Question: I am trying to draw a CGPath that has a stroke for it's stroke.
Basically I want a draw a line using CGPath. I then want to go back and draw lines on both sides of the last CGPath giving it the effect that it is outlines.
This line can bend and turn in any way but I always need the two lines on the outside to follow.

EDIT: I need to be able to make the middle of the line transparent but the outlines solid black.
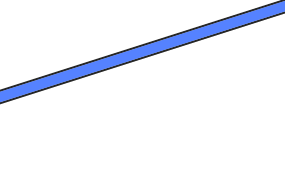
Answer: Use 'CGPathCreateCopyByStrokingPath' to create a new path by stroking your old path at some width. Then draw your new path using 'kCGPathFillStroke'.
'''
- (void)drawRect:(CGRect)rect {
CGContextRef context = UIGraphicsGetCurrentContext();
CGMutablePathRef path = CGPathCreateMutable();
CGPathMoveToPoint(path, NULL, 50, 50);
CGPathAddLineToPoint(path, NULL, 200, 200);
CGPathRef thickPath = CGPathCreateCopyByStrokingPath(path, NULL, 10, kCGLineCapButt, kCGLineJoinBevel, 0);
CGContextAddPath(context, thickPath);
CGContextSetStrokeColorWithColor(context, [UIColor blackColor].CGColor);
CGContextSetFillColorWithColor(context, [UIColor blueColor].CGColor);
CGContextSetLineWidth(context, 3);
CGContextDrawPath(context, kCGPathFillStroke);
CGPathRelease(thickPath);
CGPathRelease(path);
}
'''